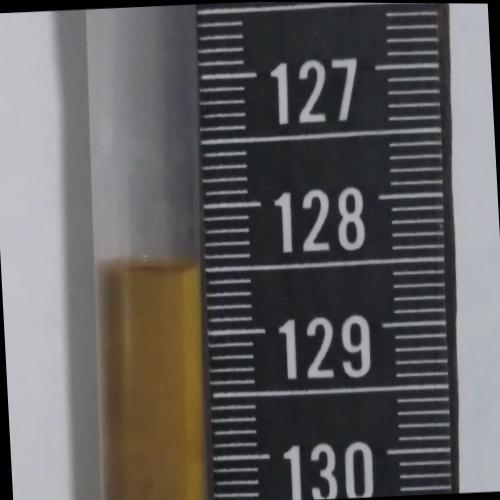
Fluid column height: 128.5 cm